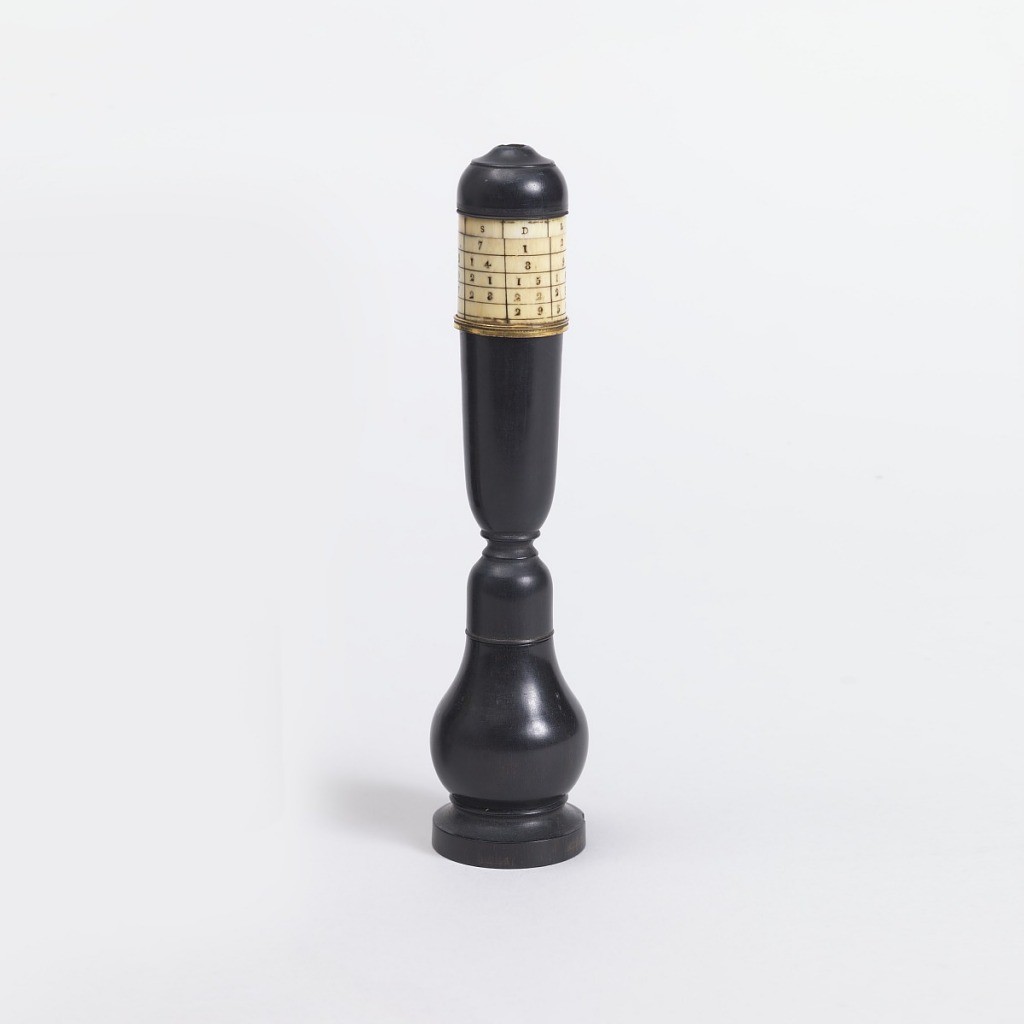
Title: Writing kit
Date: late 18th–early 19th century
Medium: Wood (ebony?), ivory, gold, steel, metal, cork
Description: Writing kit turned from one piece of wood to form a baluster shaft. The base of the shaft unscrews to reveal a small metal inkpot of tapered conical shape. Above a globular section, the central portion of the shaft unscrews at both ends. The upper interior is lined with cork and contains two blades and one writing eraser, all three with screw attachments at the ends. In the center of the cork-lined cavity is an ivory rod of two portions; when the sections are unscrewed, the hollow contains an ivory mounted nib for writing. The end of the ivory mount for the writing nib reverses to turn the ivory rod into a pen. The cap of the shaft is fitted with an ivory perpetual calendar and a gold ring. The upper surface of the cap is pierced with a square peghole. The upper portion of the shaft attaches to the ivory calendar with a screw thread that surrounds a textured ivory knob, possibly a seal.